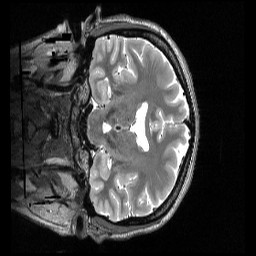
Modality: T2w
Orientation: coronal
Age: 26
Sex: female
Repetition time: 3.2 s
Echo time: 0.563 s